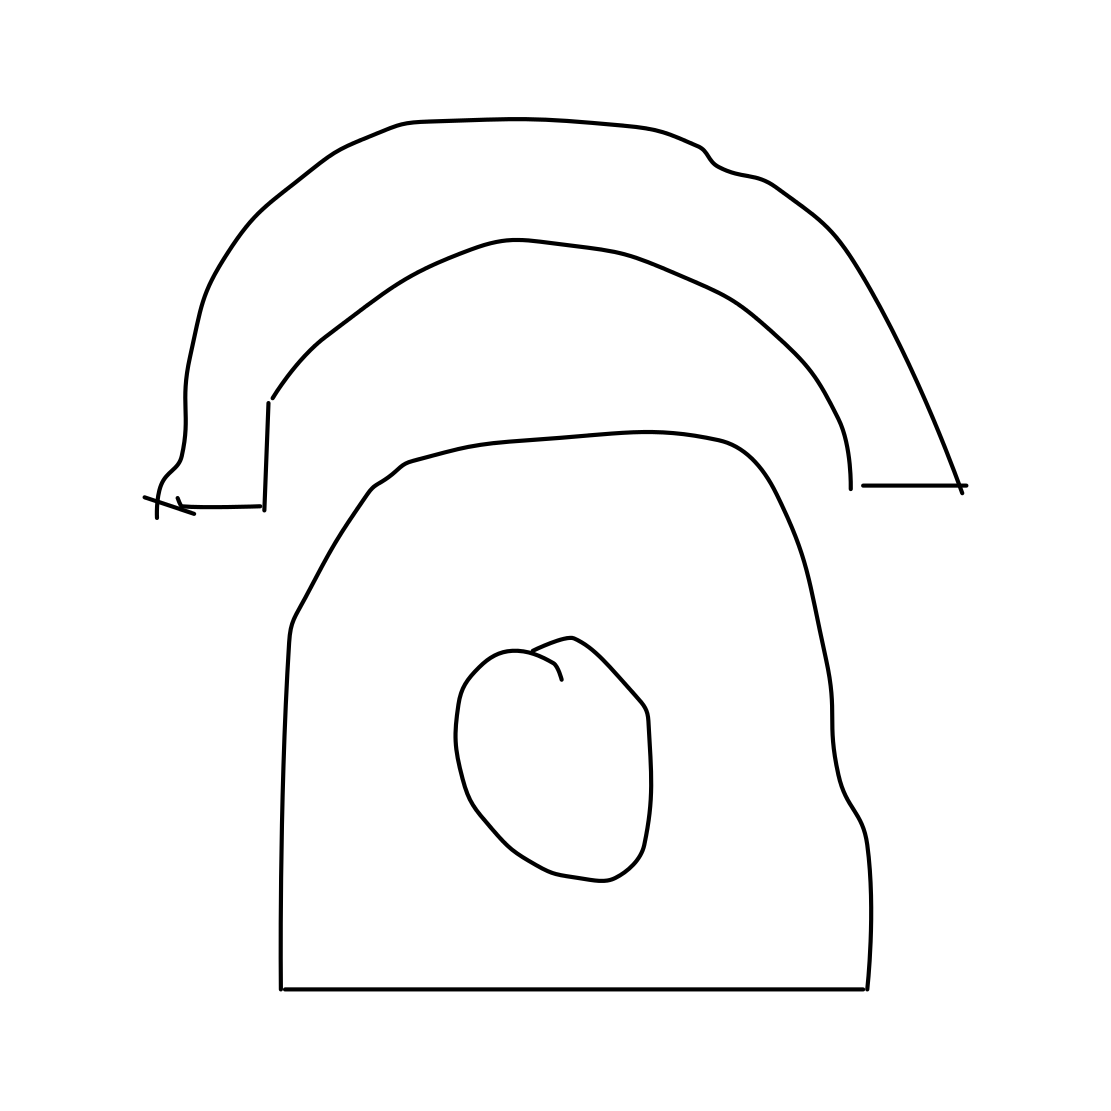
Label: telephone